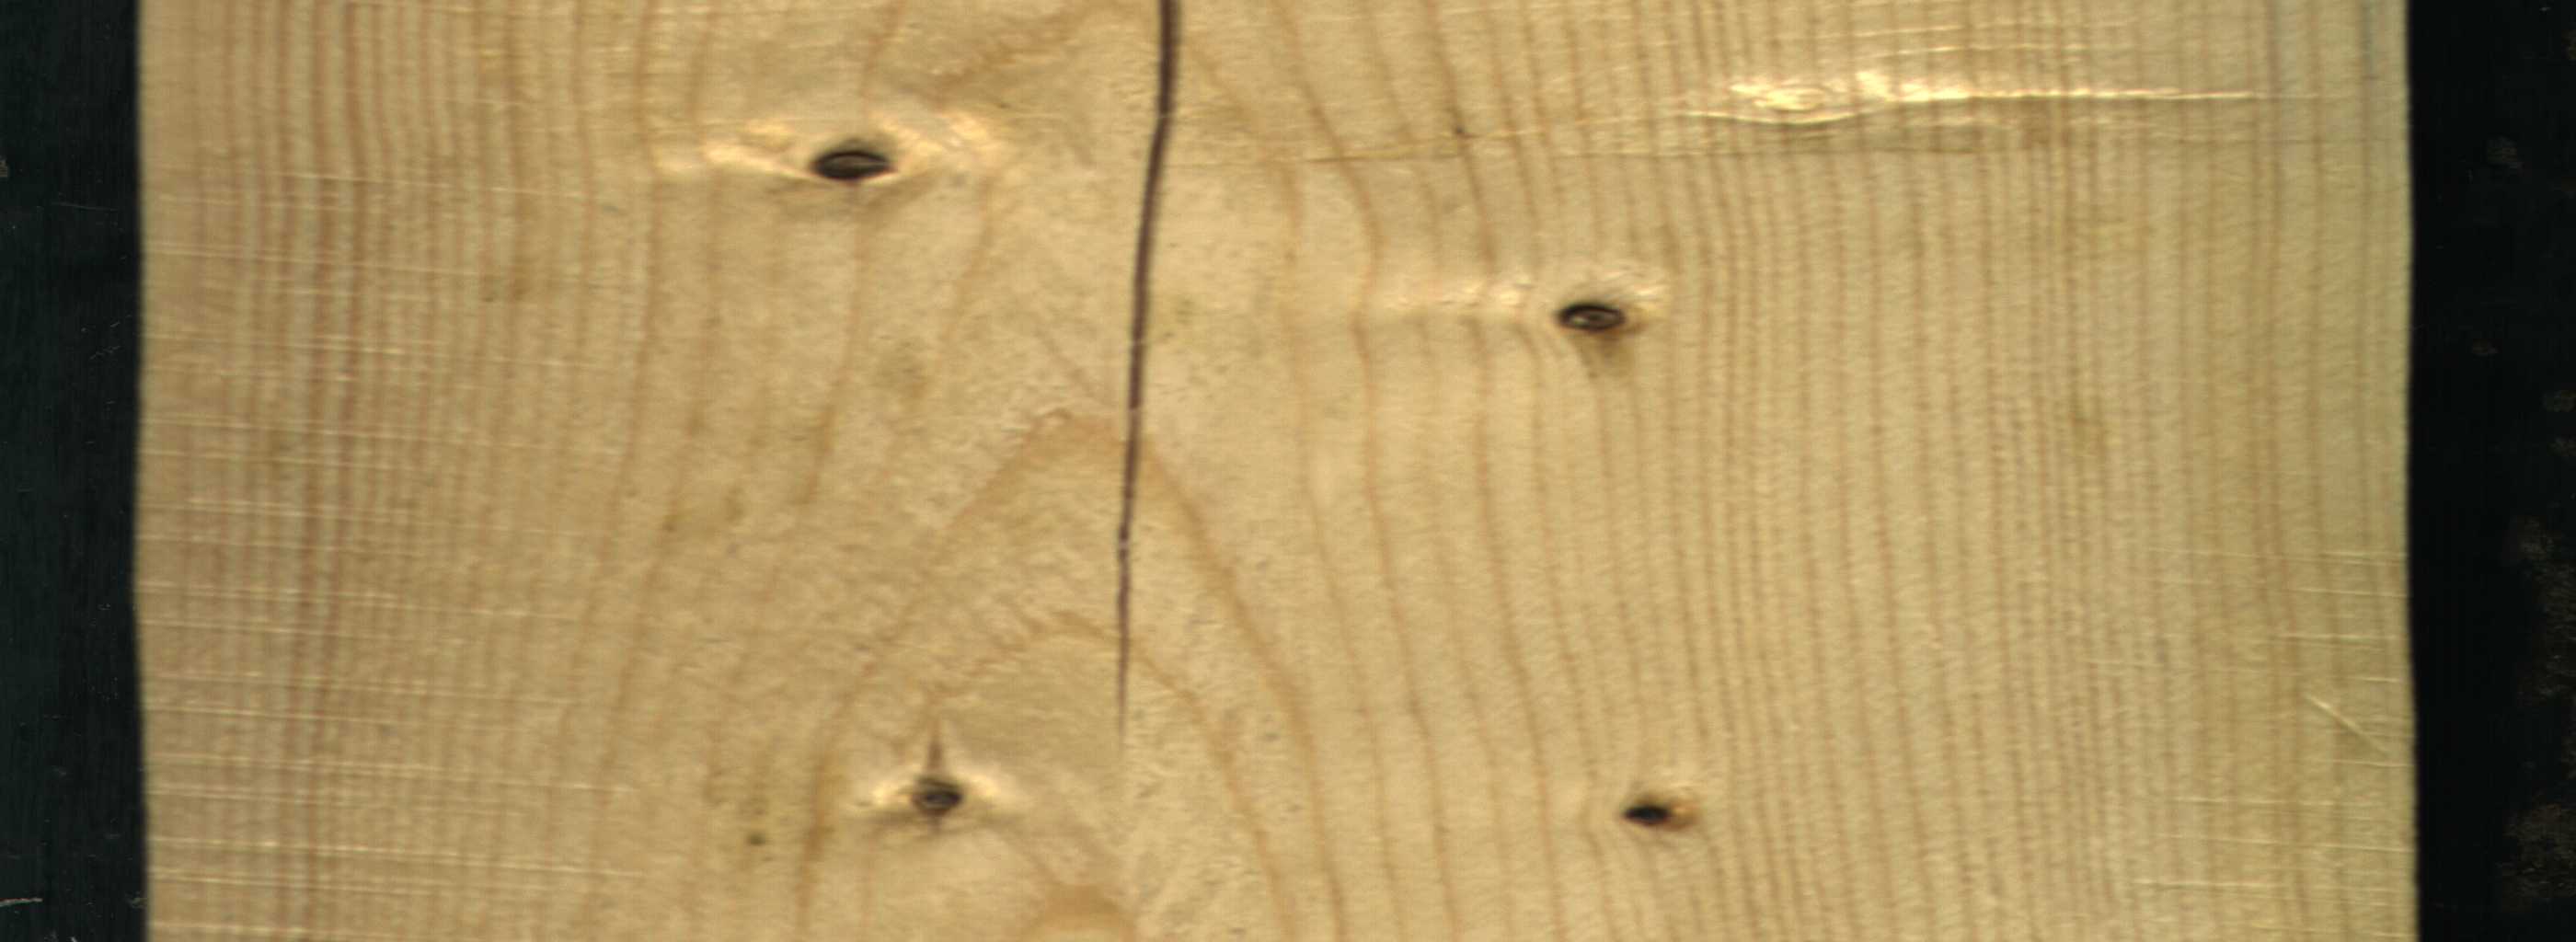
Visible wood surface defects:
Crack
Dead_Knot
Dead_Knot
Dead_Knot
Dead_Knot